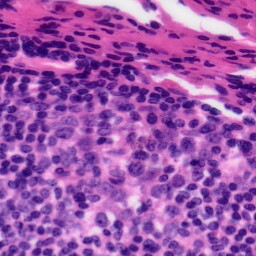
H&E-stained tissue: Tonsil